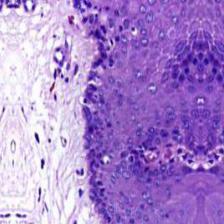
Diagnosis: Normal